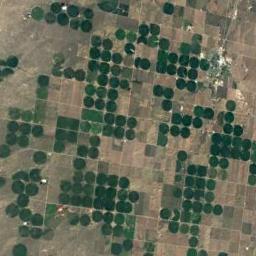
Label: circular_farmland